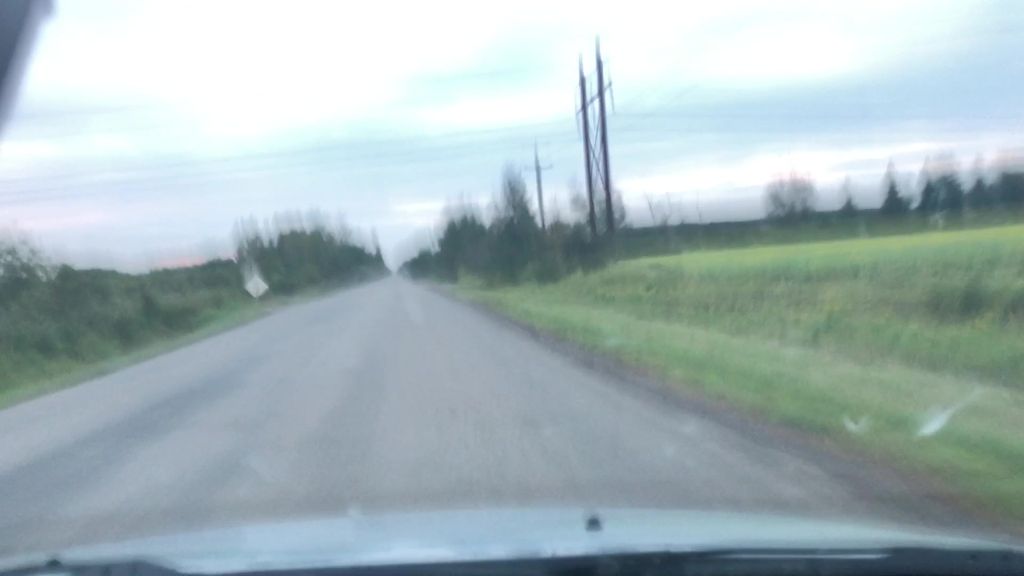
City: edmonton